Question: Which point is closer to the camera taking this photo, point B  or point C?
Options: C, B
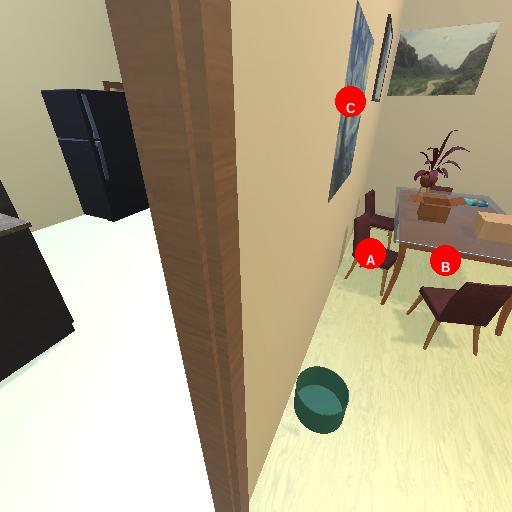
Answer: C